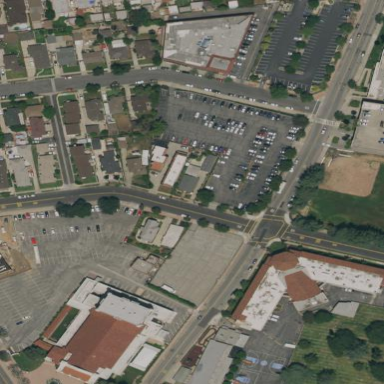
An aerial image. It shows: Parking area with asphalt surface.